Field crop: maize
Growth stage: 2
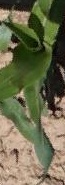
Species: maize